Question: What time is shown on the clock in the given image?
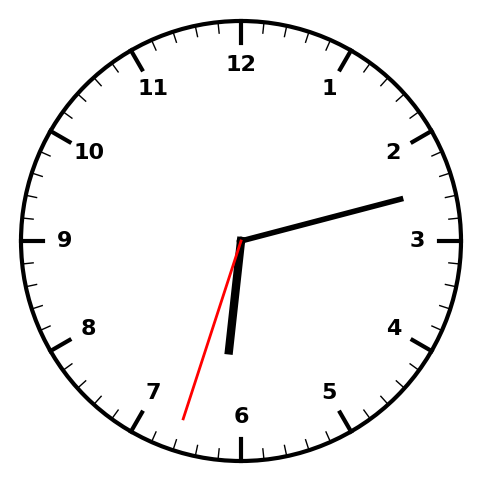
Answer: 06:12:33